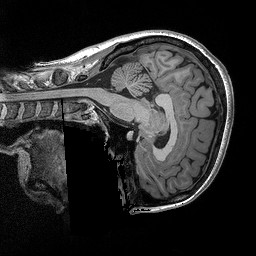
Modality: T1w
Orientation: sagittal
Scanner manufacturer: siemens
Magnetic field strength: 3 T
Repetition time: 2.3 s
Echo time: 0.00298 s